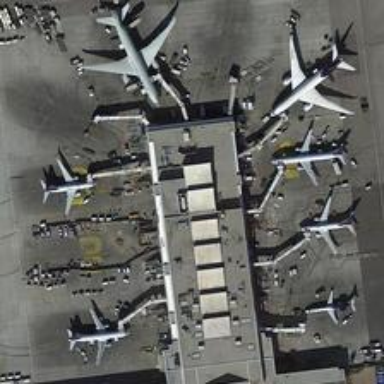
Here is a rectangular terminal building, with various of airplanes are docked aside .